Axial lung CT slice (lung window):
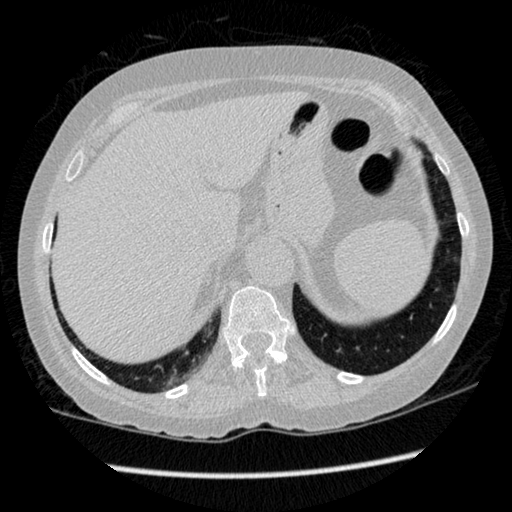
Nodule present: no